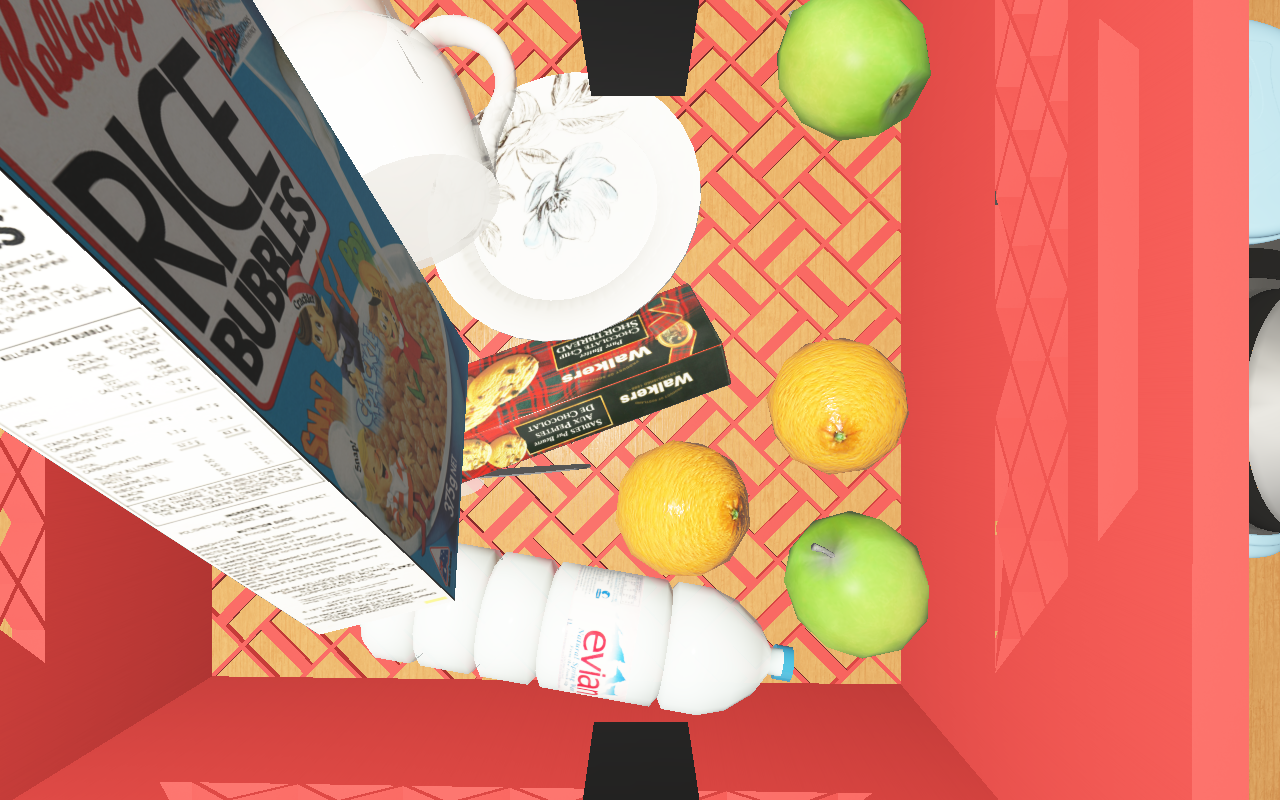
Objects in the scene:
carafe
water bottle
apple
apple
orange
orange
plate
glass
wineglass
honey jar
jam jar
biscuit box